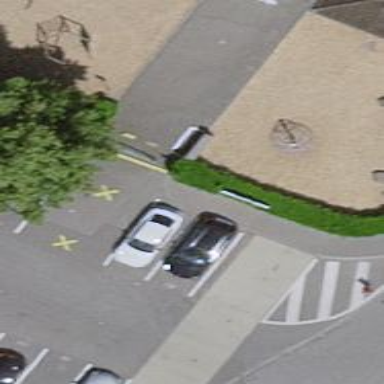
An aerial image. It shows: Swing gate barrier.